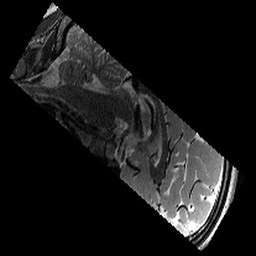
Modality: T2w
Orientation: sagittal
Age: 13
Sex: male
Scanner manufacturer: siemens
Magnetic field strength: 3 T
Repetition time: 9.23 s
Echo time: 0.067 s